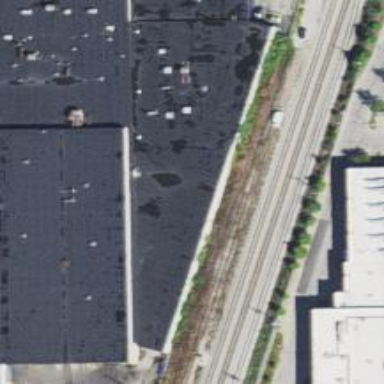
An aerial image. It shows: Abandoned railway siding.